Question: I want to know if is it possible to change the initial view Controller depending on the device screen size.
In my app I need to set some buttons on fixed positions over a background image, and therefore I need that depending on the screen size (iPhone 4 or iPhone 5) the app launches one initial viewController, configured to fit the iPhone 4 screen size, or another viewController, configured to fit the iPhone 5 screen size.
I am using story Board.
Thank you.
UPDATED.
I am including the background image, inside the white circles I want to add buttons. As it is now, if I put the buttons using the storyBoard, they don't coincide at both screen sizes.

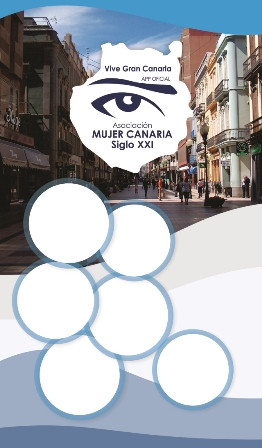
Answer: My advice is that it's not good to do that, use 1 viewController that can fit it's self in any screen size using AutoLayout or using springs and struts.
It's also good chance to learn AutoLayout because its very important
Check <URL>